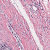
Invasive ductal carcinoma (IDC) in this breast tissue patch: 0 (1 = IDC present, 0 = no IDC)